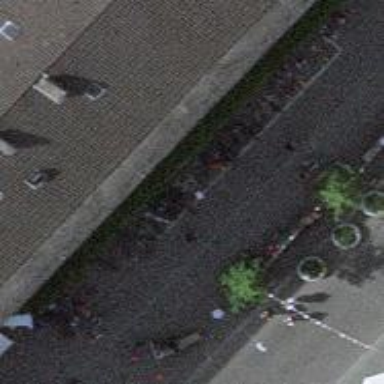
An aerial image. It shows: Bicycle rental facility.